Question: The title is a bit of a mouth full, but I want to know the best way to format my div's to show that a button on the bottom navigation bar has been pressed. (not a question of graphic design)
The way I was thinking is to make 1 solid image for the nav bar in its default state.
I will set a div around each "button" to detect a press. When the button is pressed I will display the individual image of the button in it's pressed state.
I've added an awesome image to help illustrate my question.

An alternative is to create 8 unique buttons. However, I know that most of the psd's I've seen have the nav bars, default and pressed, as solid elements with the icons layered on top.( like this: <URL>
Thank you for your help!
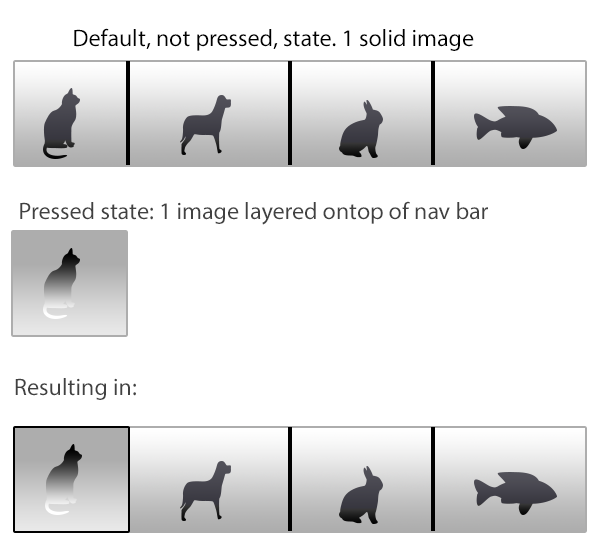
Answer: That approach seems a little heavy to me, honestly.
You'll already have five images, so why not just create a sprite containing the pressed state for each individual button as well as a no-pressed state, and then slide using the CSS "background-position" property?
Your CSS would look something like:
'''
div.buttons {
background-image: url(images/myimage.png);
background-position: 0 0;
position:relative;
width:64px;
}
div.buttons.dog{
background-position: 0 32px;
}
div.buttons.cat{
background-position: 0 64px;
}
div.buttons div.dog{
position:absolute;
left: 0;
top: 0;
width: 32px;
height: 32px;
border: transparent 1px solid;
}
div.buttons div.cat{
position:absolute;
left: 32px;
top: 0;
width: 32px;
height: 32px;
border: transparent 1px solid;
}
'''
With your HTML as:
'''
<div class="buttons">
<div class="dog"></div>
<div class="cat"></div>
</div>
'''
And then something simple for jQuery such as:
'''
$('div.buttons').children().each(function(){
$(this).click(function() { $(this).parent().addClass($(this).attr('class')).removeClass($(this).siblings().attr('class'));
});
'''
---
Per the asker's request, here's how you would implement a div overlay on the button layer.
First, start with the 'div.buttons' CSS block up top, only instead of a sprite use your image for the buttons in their default "off" position.
Then, create four containers as such (I've used 'div's here, but you could conceivably use any element that gives the appropriate semantic context for a container).
'''
div.buttons{
background-image: url(images/myimage.png);
background-position: 0 0;
position:relative;
width:136px; /* whatever your width for the image is */
}
div.fish, div.rabbit, div.dog, div.cat {
position: absolute;
top: 0;
background-size: cover;
height: 24px; /* Whatever the height of your buttonbar is */
}
div.cat{
width: 32px; /* Width of your button */
left: 0;
background-image: none;
}
div.on.cat {
background-image: url(path/to/catImage.png);
}
div.dog {
left: 32px; /* The width of the preceding button(s), if they exist */
width: 40px; /* Width of your button */
background-image: none;
}
div.on.dog {
background-image: url(path/to/dogImage.png);
}
div.rabbit {
left: 72px; /* The width of the preceding button(s), if they exist */
width: 32px; /* Width of your button */
background-image: none;
}
div.on.rabbit {
background-image: url(path/to/rabbitImage.png);
}
div.fish {
left: 104px; /* The width of the preceding button(s), if they exist */
width: 40px; /* Width of your button */
background-image: none;
}
div.on.fish {
background-image: url(path/to/fishImage.png);
}
'''
'''
<div class="buttons">
<div class="cat"></div>
<div class="dog"></div>
<div class="rabbit"></div>
<div class="fish"></div>
</div>
'''
This assumes that your div "wrapping" the button slice has a class matching its animal, but this could obviously be whatever you'd like it to be. Then, on the click event, you'd simply apply the class that you need to the pressed button. The jQuery you'd use would look like this:
'''
$('.buttons > div').on('click',function(){
var t = $(this);
t.siblings.removeClass('on');
t.addClass('on');
//Whatever your button is supposed to do normally here
});
'''